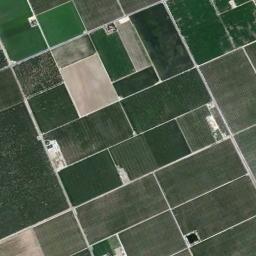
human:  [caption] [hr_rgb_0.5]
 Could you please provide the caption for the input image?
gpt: There are some deep green and light green rectangular farmland .

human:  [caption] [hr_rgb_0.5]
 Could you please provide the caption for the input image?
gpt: Some green rectangular farmlands of different sizes are arranged in neat rows and some paths go through the farmlands .

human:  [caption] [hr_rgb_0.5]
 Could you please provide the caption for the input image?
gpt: There are many neat rows of rectangular farmlands .

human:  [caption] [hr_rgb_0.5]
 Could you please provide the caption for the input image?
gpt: Many neatly arranged dark green, light green and tan mixed rectangular farmlands of different sizes .

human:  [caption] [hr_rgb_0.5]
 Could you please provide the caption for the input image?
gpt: There are many green rectangular farmlands of different sizes .